RGB frame:
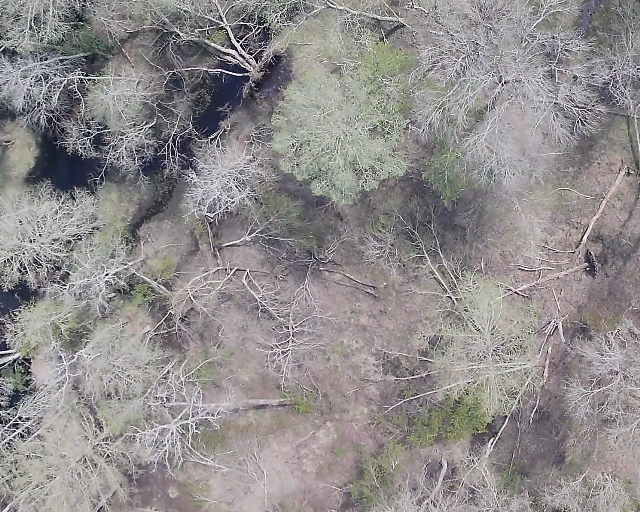
Thermal frame:
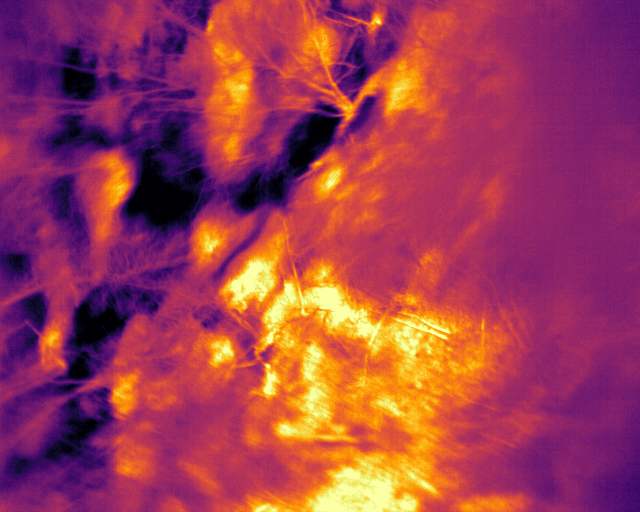
Captured: 2026-02-26 03:45:40
Pixels at or above 80 °C: 0 (fraction of frame: 0)